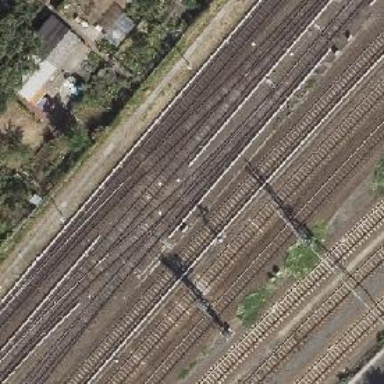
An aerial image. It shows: Yard used for service. The electrified light rail railway is visible.